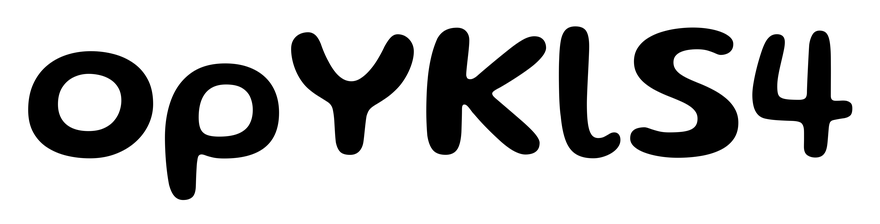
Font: Gluten_Medium